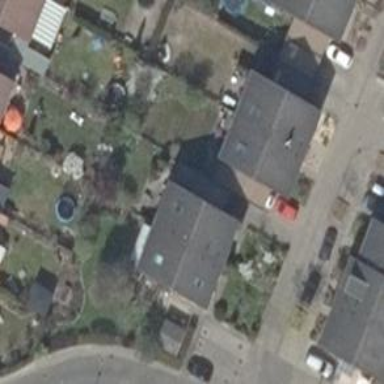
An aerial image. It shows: Semidetached house with gabled roof.